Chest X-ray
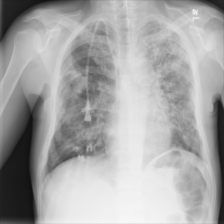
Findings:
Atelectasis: negative
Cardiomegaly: negative
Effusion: negative
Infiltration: negative
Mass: negative
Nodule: negative
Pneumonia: negative
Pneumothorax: negative
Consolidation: negative
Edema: negative
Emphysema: negative
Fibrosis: negative
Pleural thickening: negative
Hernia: negative